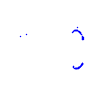
Particle: kaon